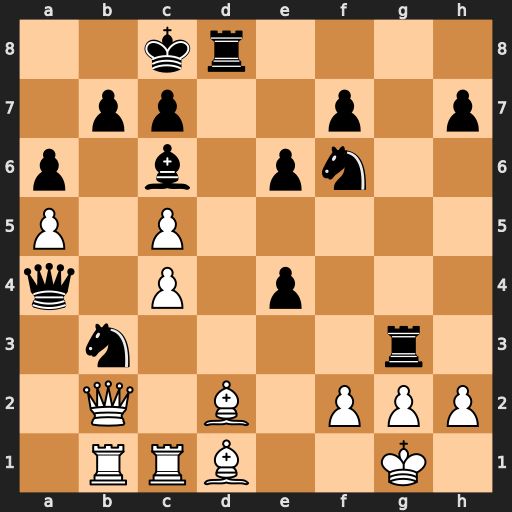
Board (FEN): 2kr4/1pp2p1p/p1b1pn2/P1P5/q1P1p3/1n4r1/1Q1B1PPP/1RRB2K1
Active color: w
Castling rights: -
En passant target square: -
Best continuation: hxg3 Rxd2 Qxf6